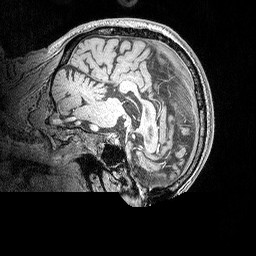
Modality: MP2RAGE
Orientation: sagittal
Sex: male
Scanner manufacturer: siemens
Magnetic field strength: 3 T
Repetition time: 5 s
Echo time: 0.00292 s